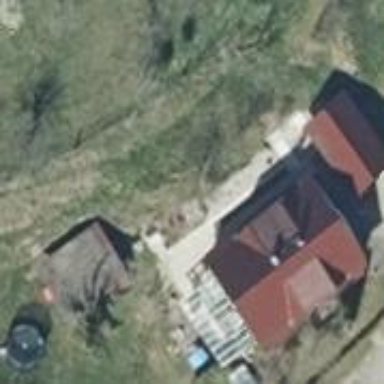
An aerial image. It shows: House with gabled roof oriented along the building. The roof is maroon in color.